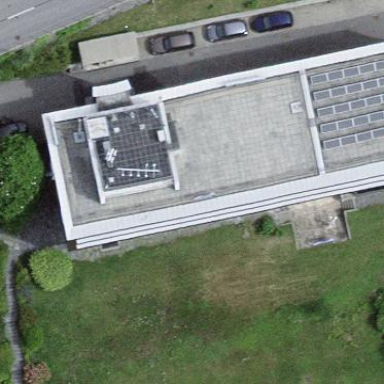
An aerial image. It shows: Public building with flat roof.